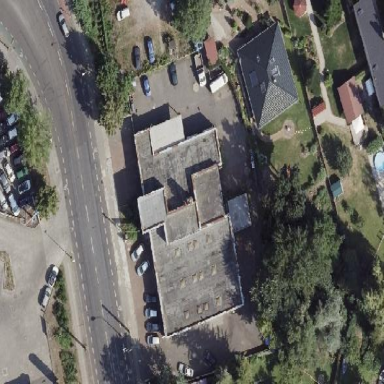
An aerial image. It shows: Commercial building housing car repair shop.